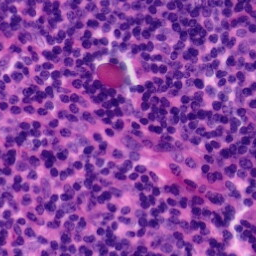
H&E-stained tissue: Tonsil